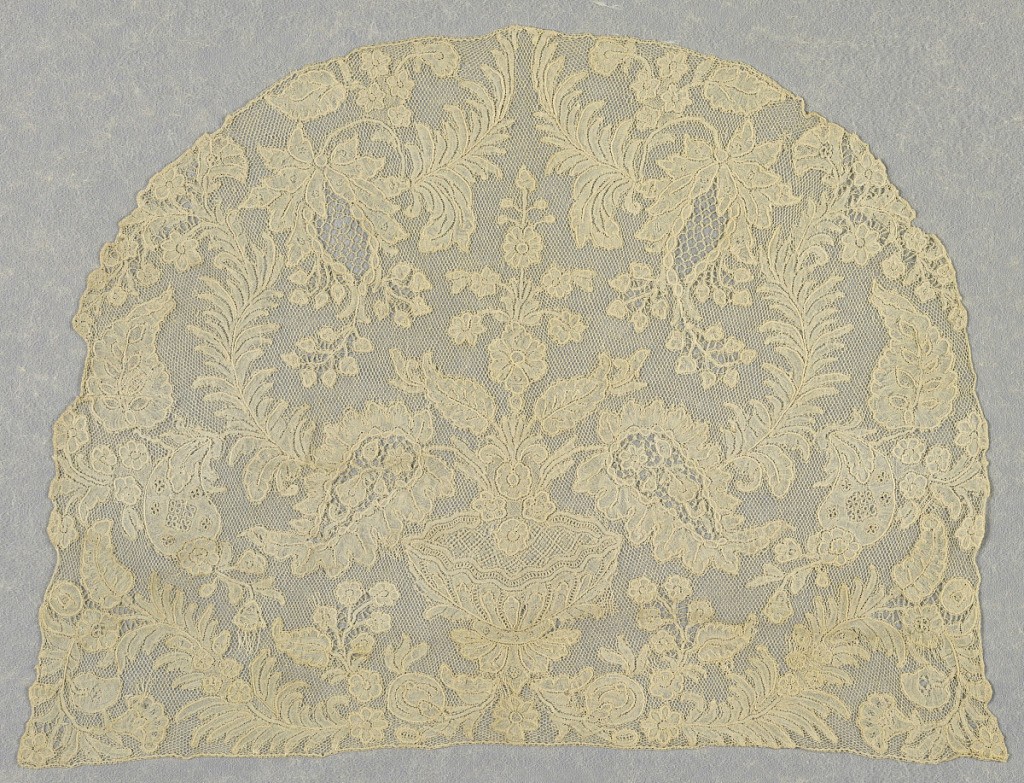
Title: Cap crown
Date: mid-18th century
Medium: linen Technique: bobbin lace, Brussels style
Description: Cap crown of Brussels-style lace. Symmetrical arrangement of bowl of flowers surrounded by leaf forms